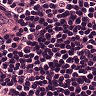
Metastatic tissue present: no